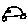
Label: car